Field crop: maize
Growth stage: 2
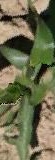
Species: maize